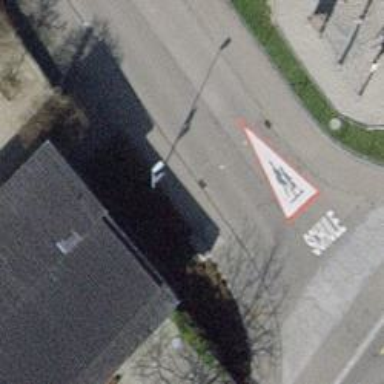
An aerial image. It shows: Street cabinet of man-made origin.